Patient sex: M
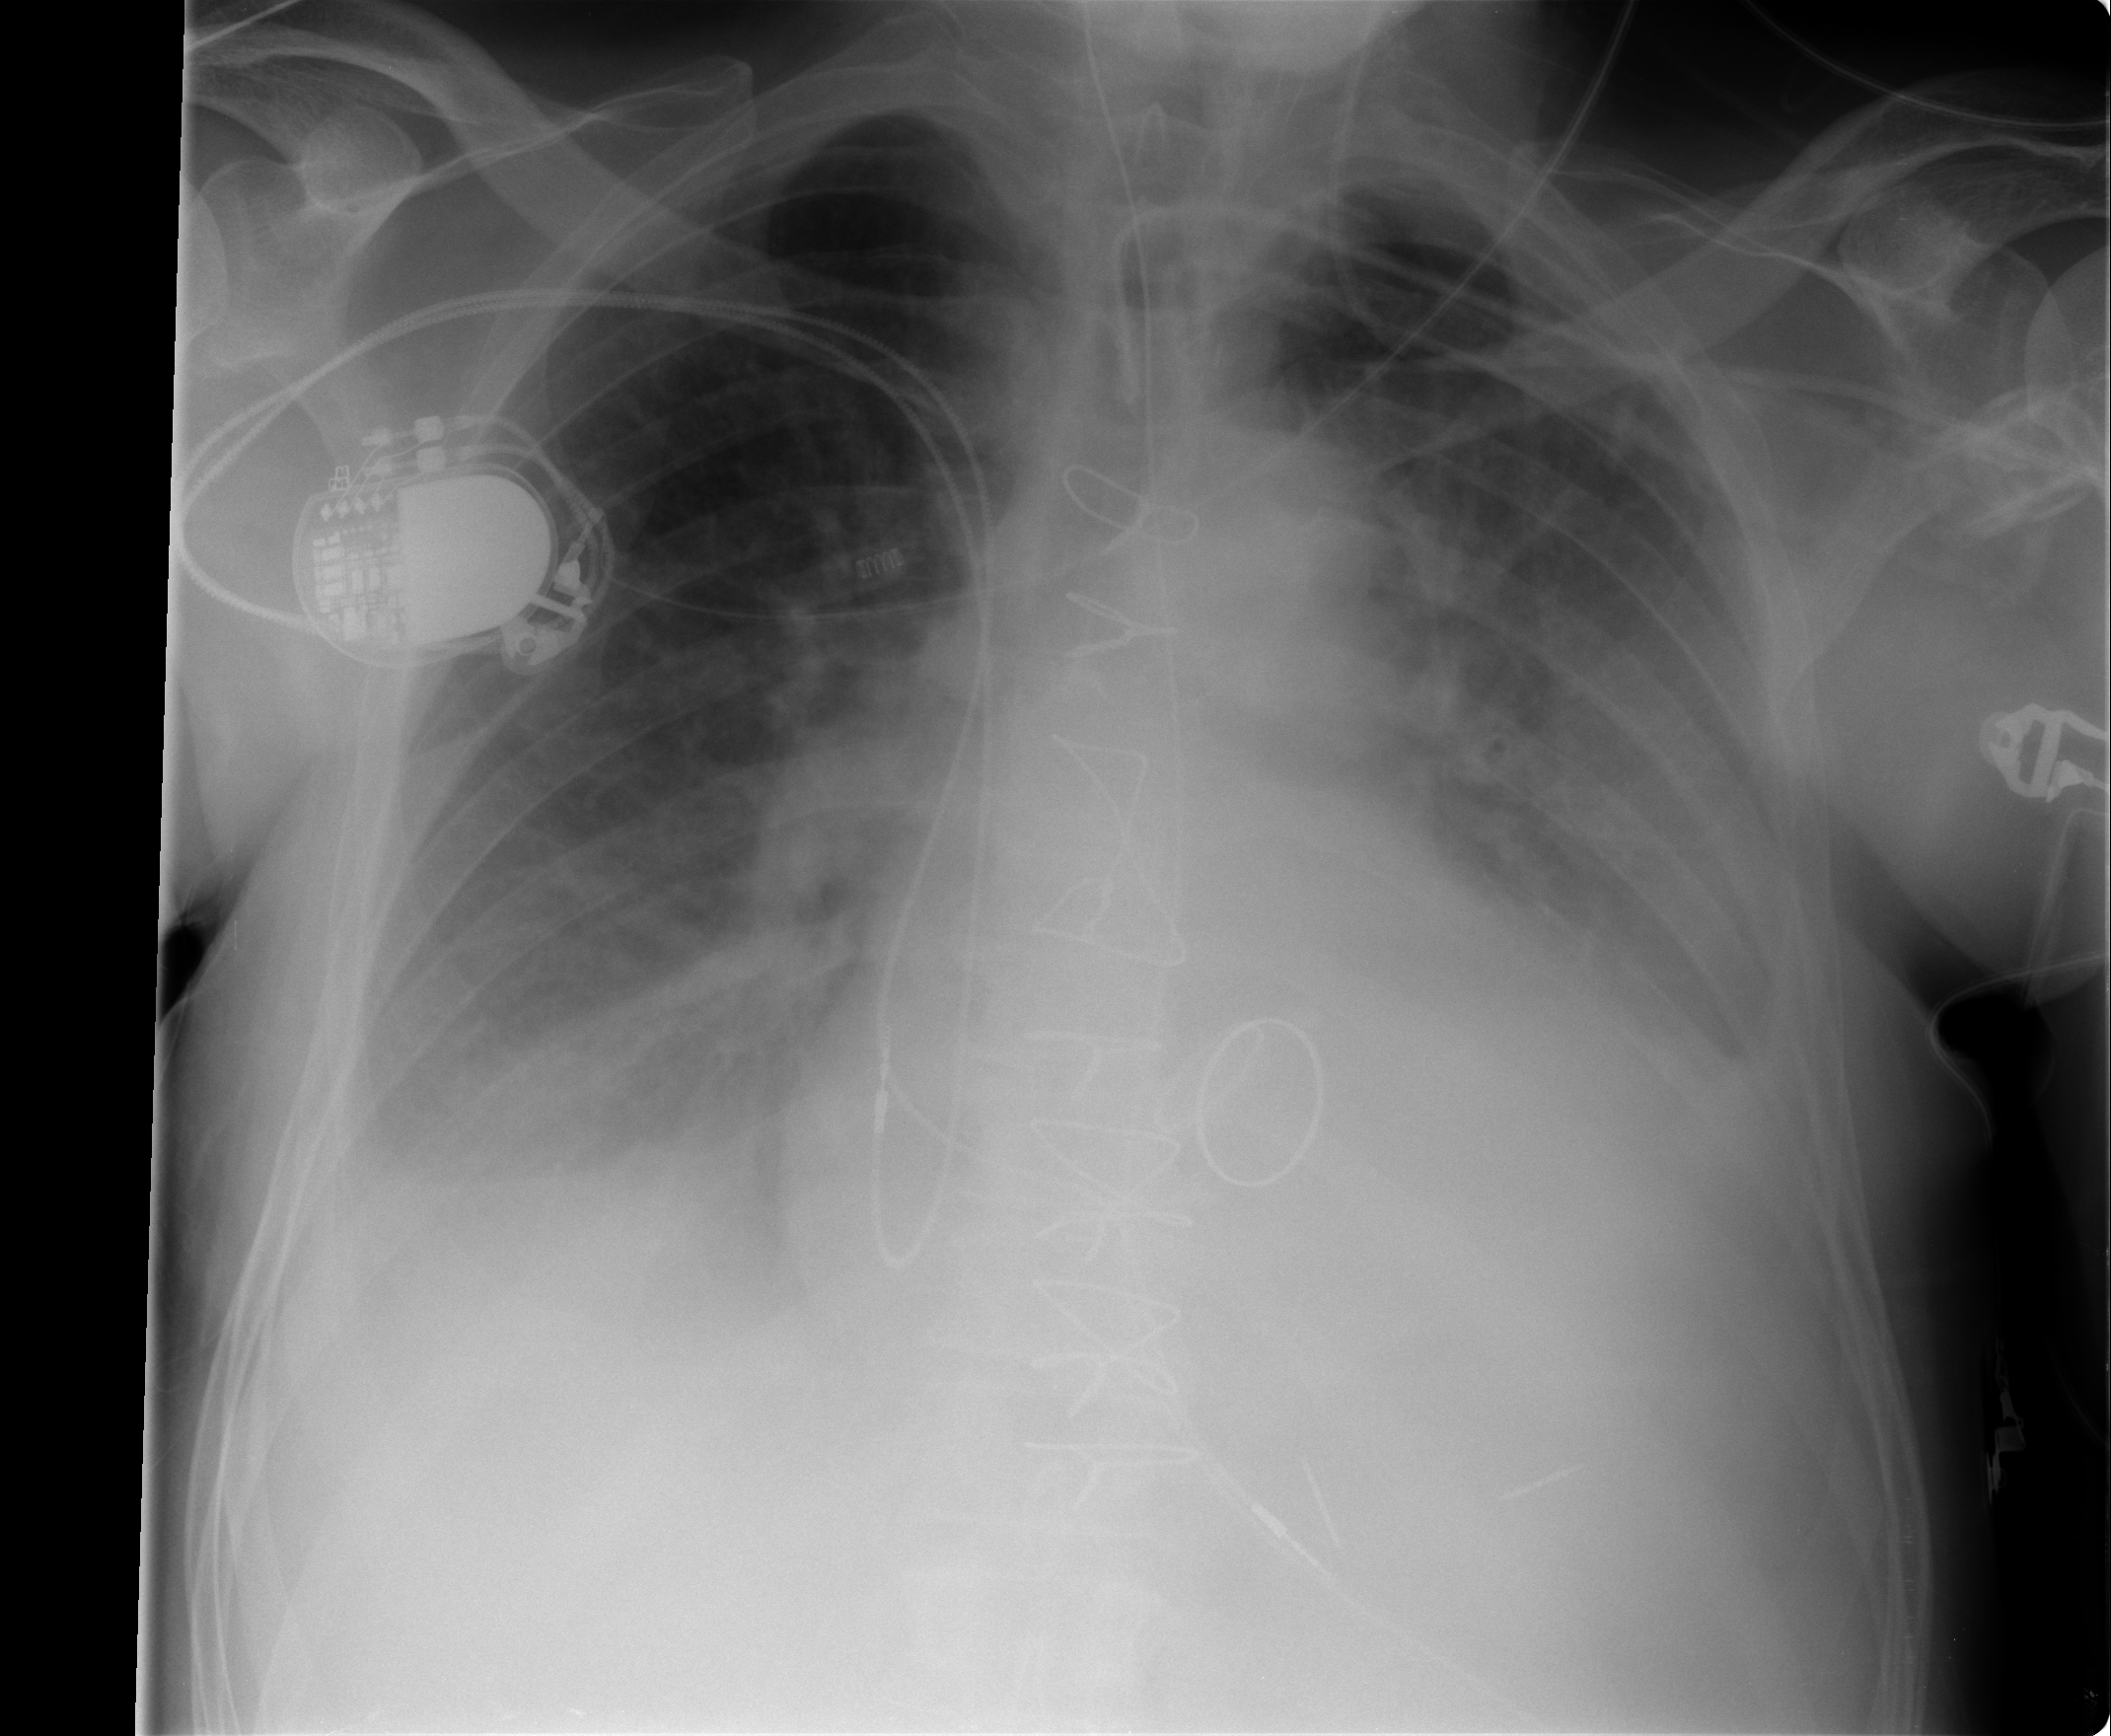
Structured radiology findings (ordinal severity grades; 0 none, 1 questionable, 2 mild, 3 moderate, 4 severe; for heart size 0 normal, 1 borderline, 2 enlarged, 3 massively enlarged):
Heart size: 2
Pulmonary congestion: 2
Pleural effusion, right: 2
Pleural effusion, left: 2
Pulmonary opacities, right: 1
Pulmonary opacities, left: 2
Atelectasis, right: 2
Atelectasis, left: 2